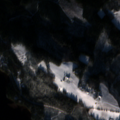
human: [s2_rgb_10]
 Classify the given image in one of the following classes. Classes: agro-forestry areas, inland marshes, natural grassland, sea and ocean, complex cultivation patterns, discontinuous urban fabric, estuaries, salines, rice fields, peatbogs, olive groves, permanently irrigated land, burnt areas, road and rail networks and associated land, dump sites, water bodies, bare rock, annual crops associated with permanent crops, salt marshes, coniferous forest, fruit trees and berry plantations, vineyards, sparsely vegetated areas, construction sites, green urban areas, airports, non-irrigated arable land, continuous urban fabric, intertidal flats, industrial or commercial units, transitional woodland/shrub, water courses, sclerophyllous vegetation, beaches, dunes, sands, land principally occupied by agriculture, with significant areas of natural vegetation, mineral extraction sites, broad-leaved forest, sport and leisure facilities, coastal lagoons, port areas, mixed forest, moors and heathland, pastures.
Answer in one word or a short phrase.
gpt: land principally occupied by agriculture, with significant areas of natural vegetation, coniferous forest, mixed forest, water bodies